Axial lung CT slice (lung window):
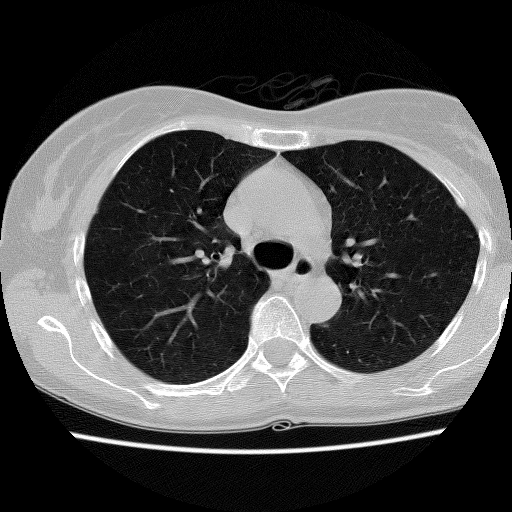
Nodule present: no